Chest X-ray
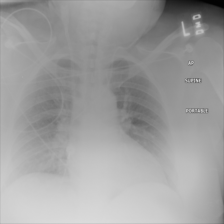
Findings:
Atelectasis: negative
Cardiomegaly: negative
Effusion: negative
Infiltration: negative
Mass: negative
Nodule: negative
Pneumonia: negative
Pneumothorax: negative
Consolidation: negative
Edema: negative
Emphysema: negative
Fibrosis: negative
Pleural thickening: negative
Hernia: negative